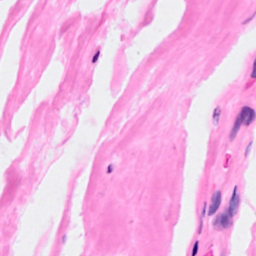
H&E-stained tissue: Breast